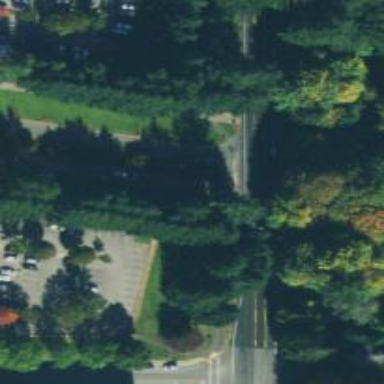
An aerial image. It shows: Service road.